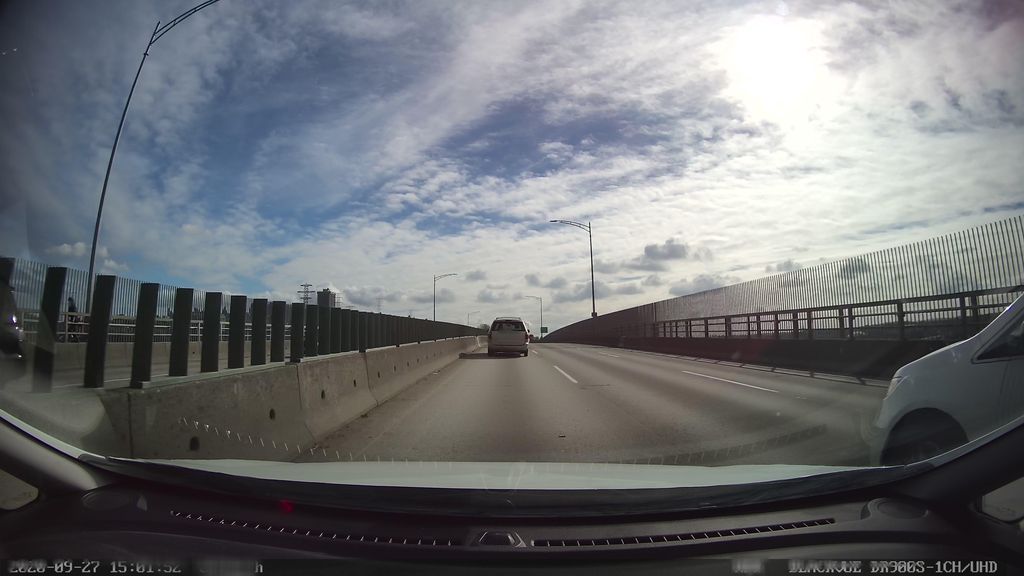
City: vancouver